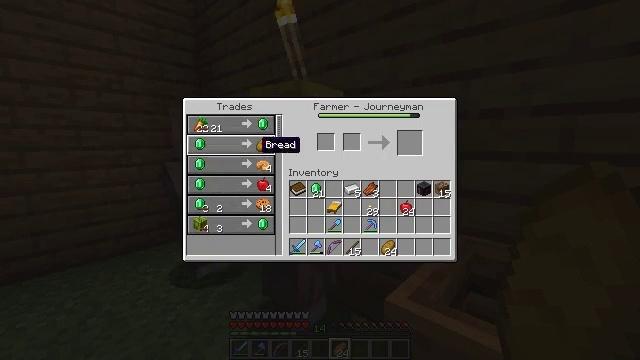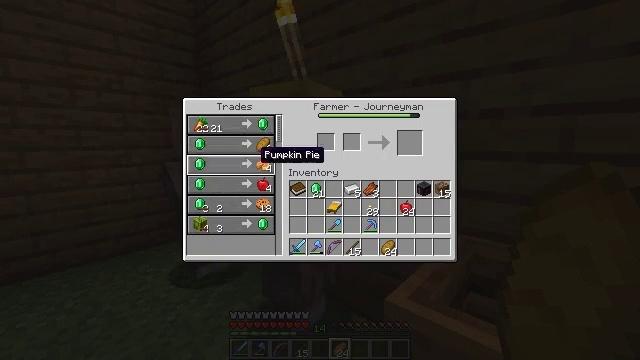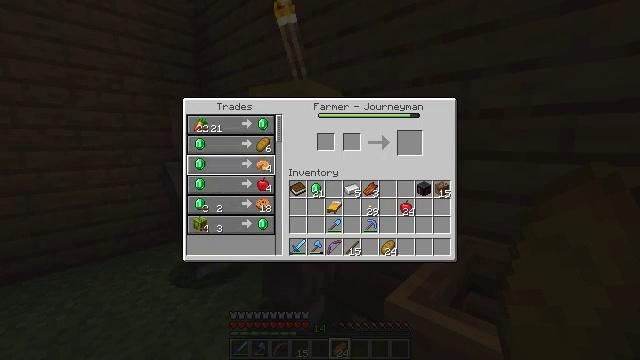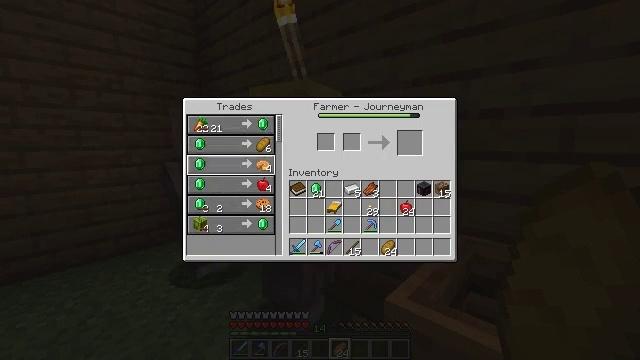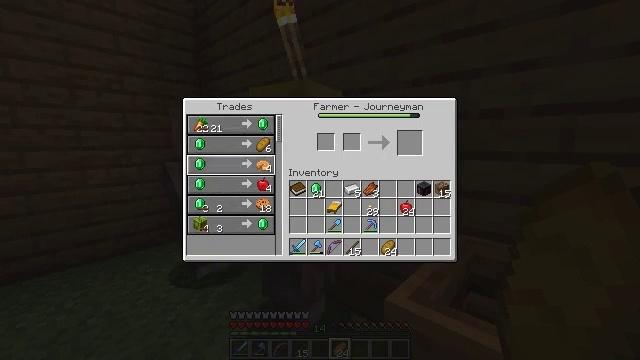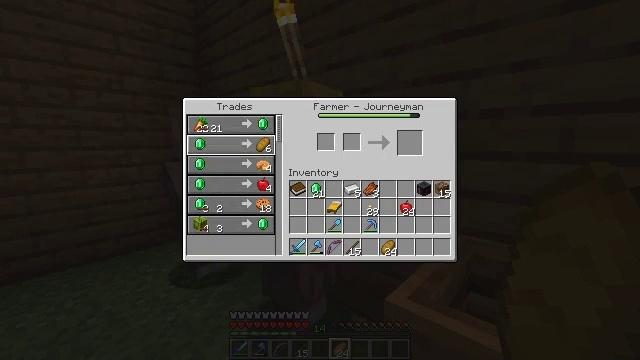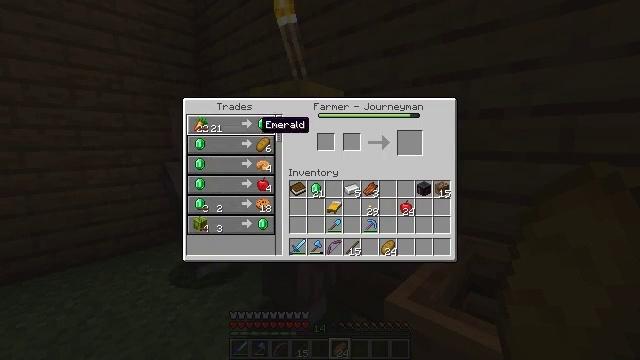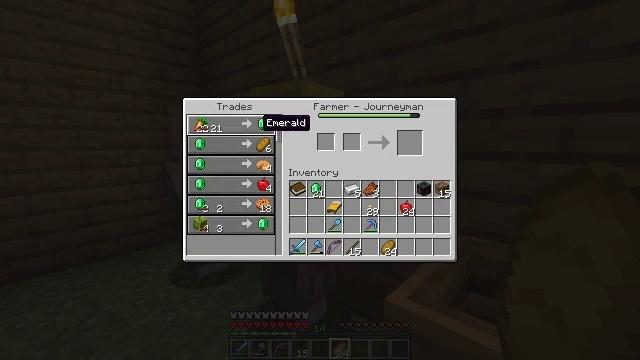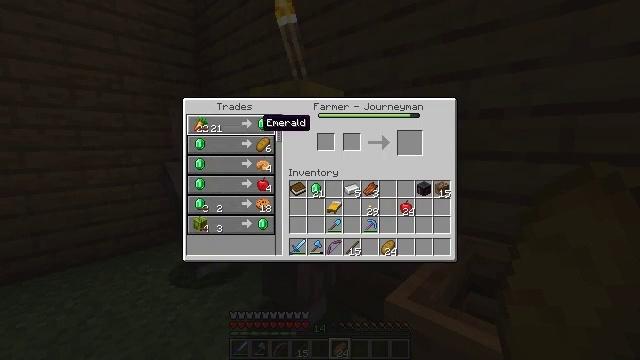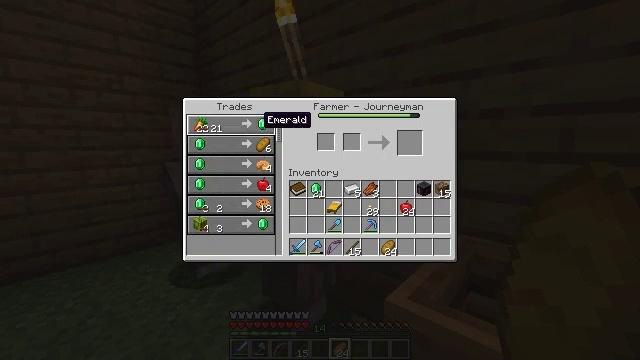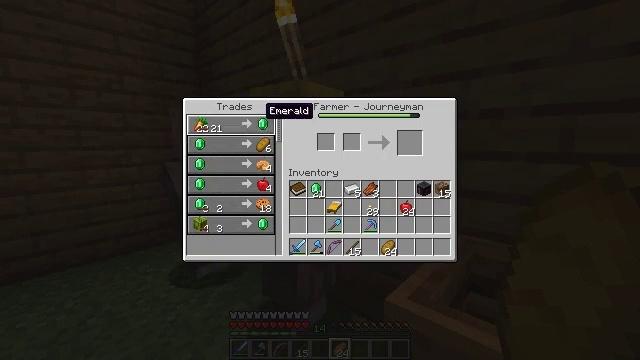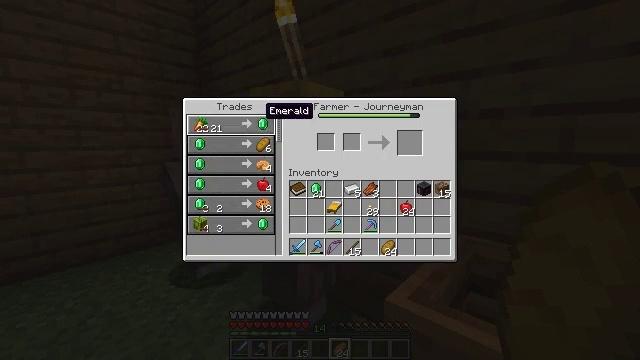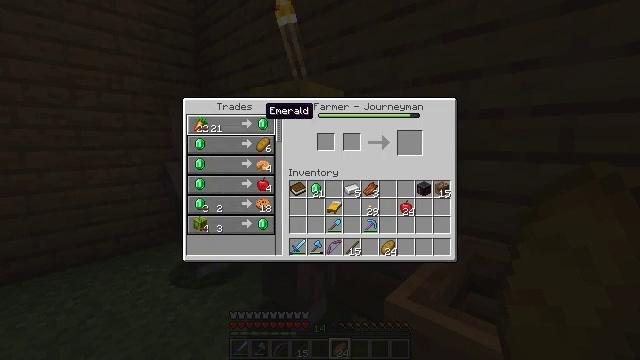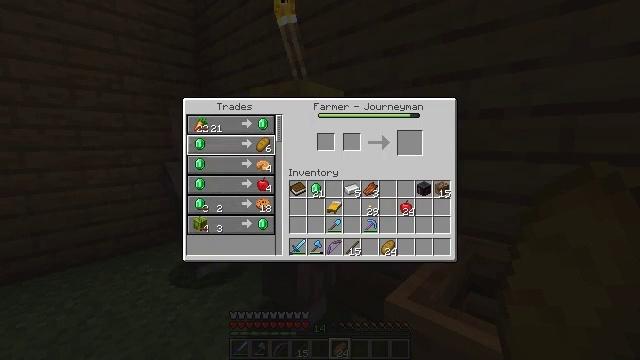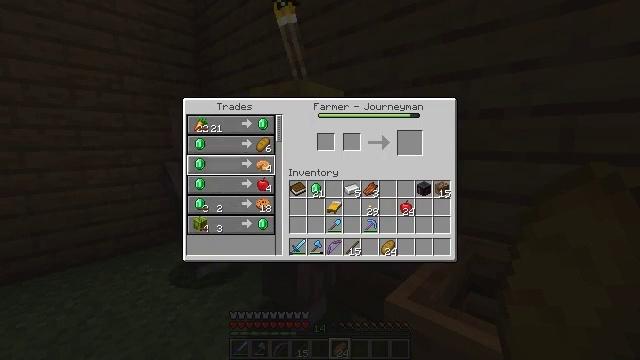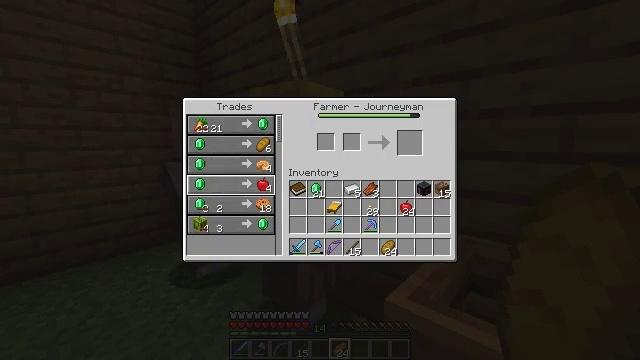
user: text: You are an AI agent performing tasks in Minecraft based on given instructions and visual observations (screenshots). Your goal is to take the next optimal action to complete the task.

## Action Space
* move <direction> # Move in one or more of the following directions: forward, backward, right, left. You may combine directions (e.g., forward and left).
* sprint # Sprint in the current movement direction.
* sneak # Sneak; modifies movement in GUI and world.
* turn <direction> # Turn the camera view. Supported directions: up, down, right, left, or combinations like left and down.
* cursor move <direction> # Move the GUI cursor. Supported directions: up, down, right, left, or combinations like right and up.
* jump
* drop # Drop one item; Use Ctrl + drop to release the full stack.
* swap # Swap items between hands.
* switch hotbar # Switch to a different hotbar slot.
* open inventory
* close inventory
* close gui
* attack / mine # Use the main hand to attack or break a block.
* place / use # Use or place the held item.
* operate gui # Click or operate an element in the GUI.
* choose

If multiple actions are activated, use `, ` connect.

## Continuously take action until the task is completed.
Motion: motion action
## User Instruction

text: Craft a delicious cookie.
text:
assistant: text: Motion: cursor move down
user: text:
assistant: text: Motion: no_op
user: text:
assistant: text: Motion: no_op
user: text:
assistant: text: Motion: no_op
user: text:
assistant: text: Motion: cursor move up
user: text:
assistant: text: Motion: cursor move up
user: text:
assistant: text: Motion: no_op
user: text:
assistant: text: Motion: no_op
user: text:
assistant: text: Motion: no_op
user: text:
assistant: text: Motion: cursor move up
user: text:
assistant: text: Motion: no_op
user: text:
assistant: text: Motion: no_op
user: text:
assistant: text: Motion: cursor move down
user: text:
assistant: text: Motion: cursor move down
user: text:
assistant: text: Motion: cursor move down
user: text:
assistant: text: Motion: cursor move down
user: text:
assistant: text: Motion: no_op
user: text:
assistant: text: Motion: no_op
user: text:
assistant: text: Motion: no_op
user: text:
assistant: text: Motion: no_op
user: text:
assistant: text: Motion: no_op
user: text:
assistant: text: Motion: no_op
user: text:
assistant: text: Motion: no_op
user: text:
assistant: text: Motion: no_op
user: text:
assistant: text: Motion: no_op
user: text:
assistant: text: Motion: no_op
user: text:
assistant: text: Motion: operate gui
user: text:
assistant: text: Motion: operate gui
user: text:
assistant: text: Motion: no_op
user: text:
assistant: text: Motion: no_op